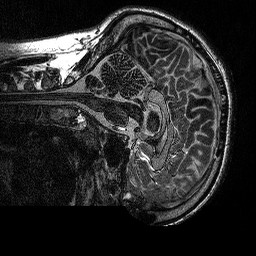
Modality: MP2RAGE
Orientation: sagittal
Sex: male
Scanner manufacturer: siemens
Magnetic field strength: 3 T
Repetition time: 5 s
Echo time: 0.00292 s